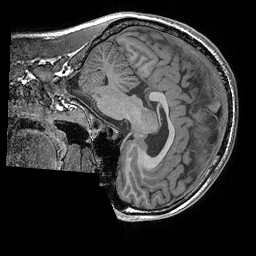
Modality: T1w
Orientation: sagittal
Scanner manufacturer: ge
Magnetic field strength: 3 T
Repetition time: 0.008184 s
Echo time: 0.003192 s